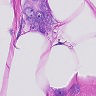
Metastatic tissue present: yes